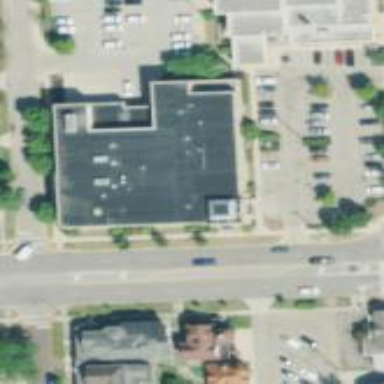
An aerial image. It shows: Police building.